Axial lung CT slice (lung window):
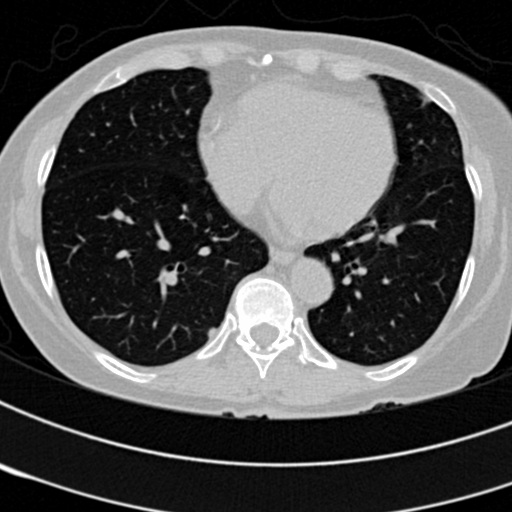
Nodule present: no